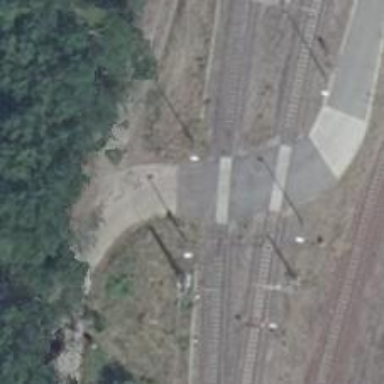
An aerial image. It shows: Railway level crossing.